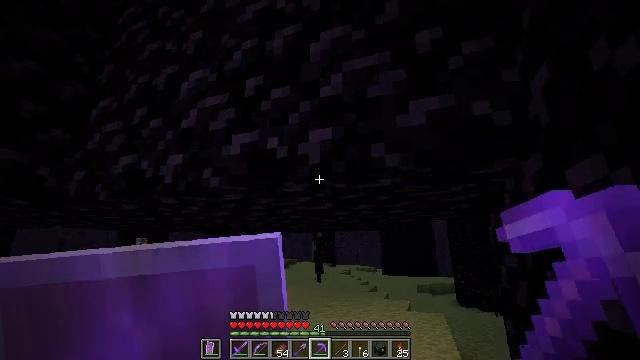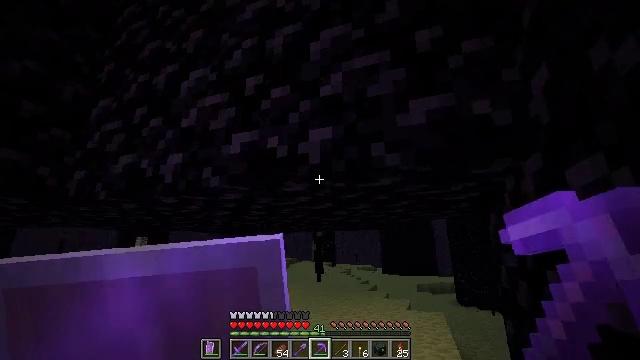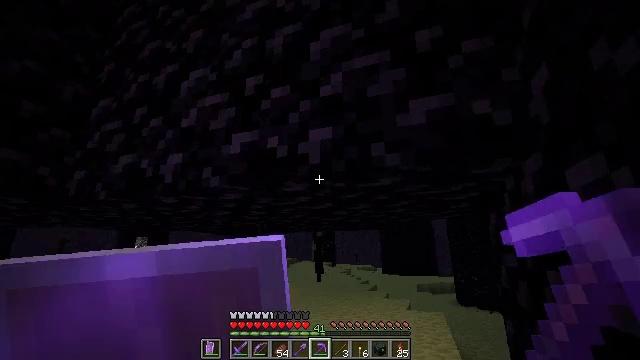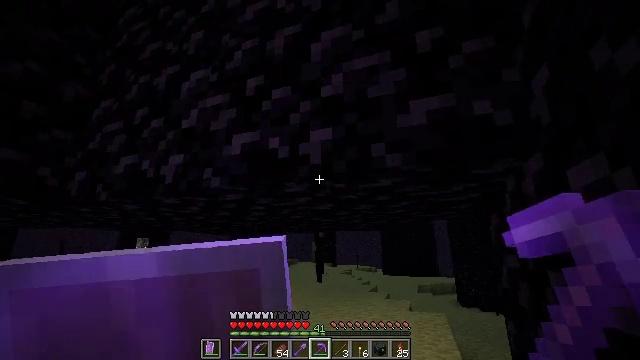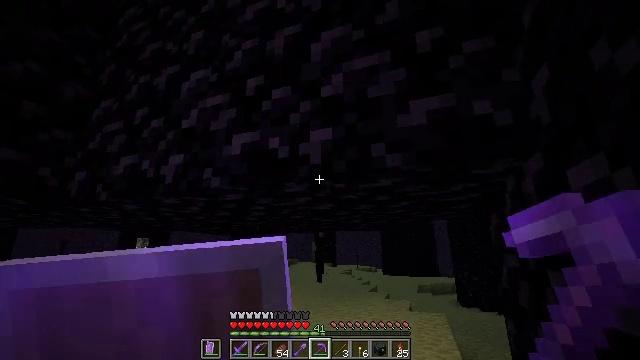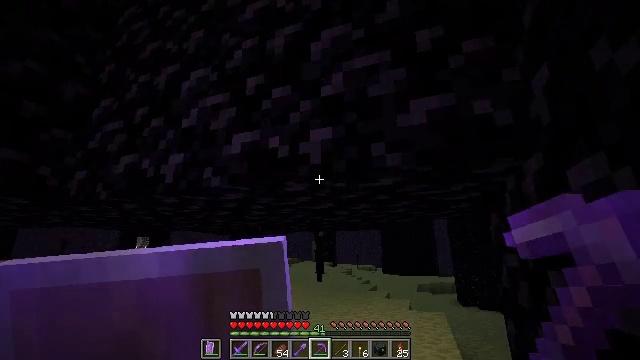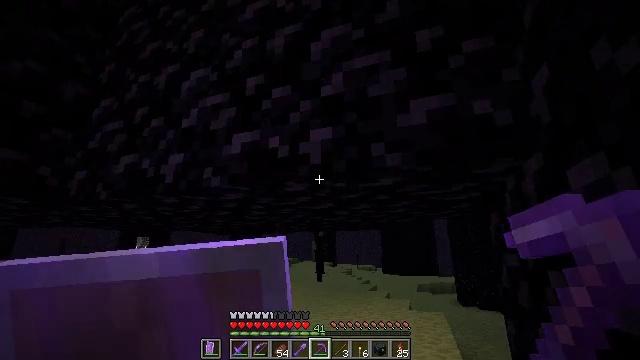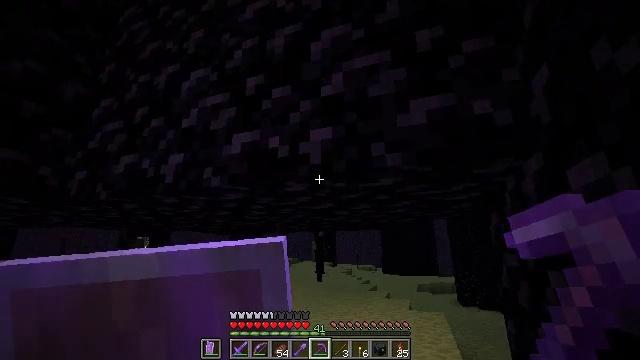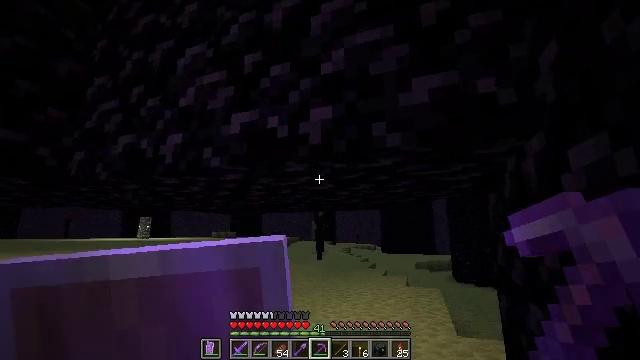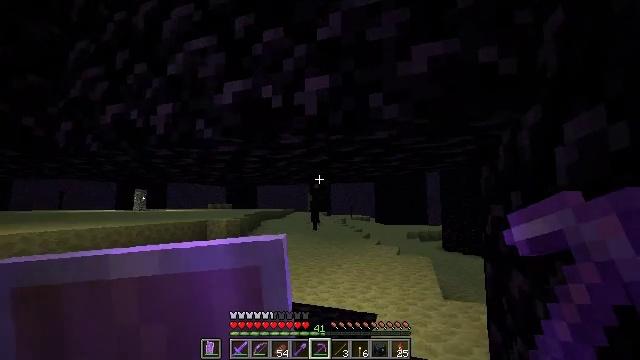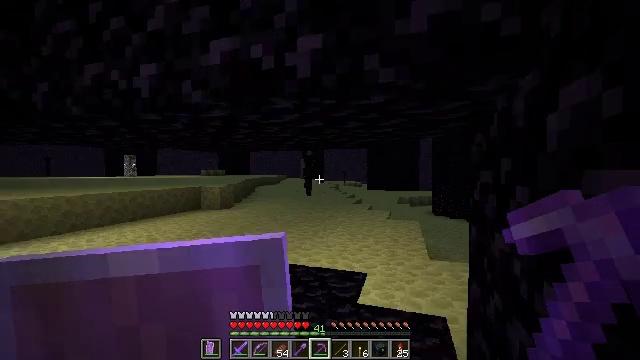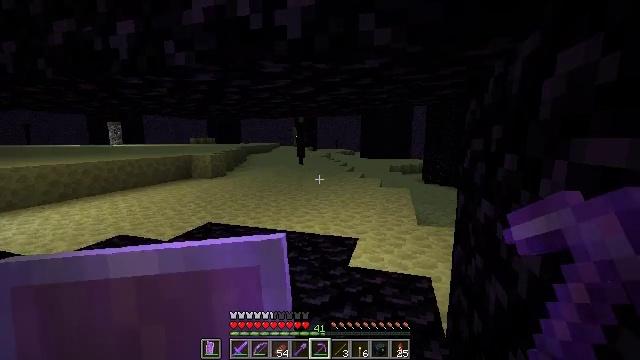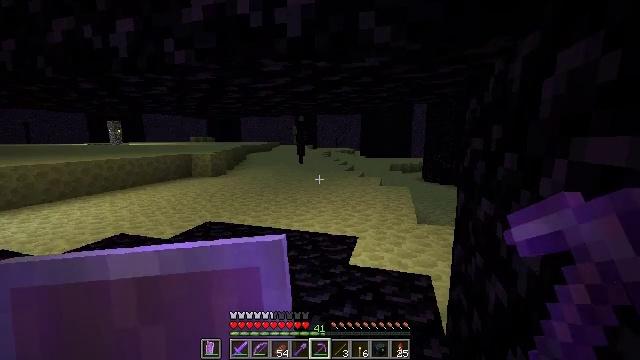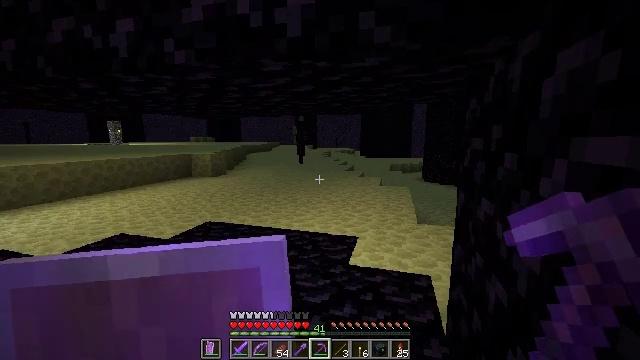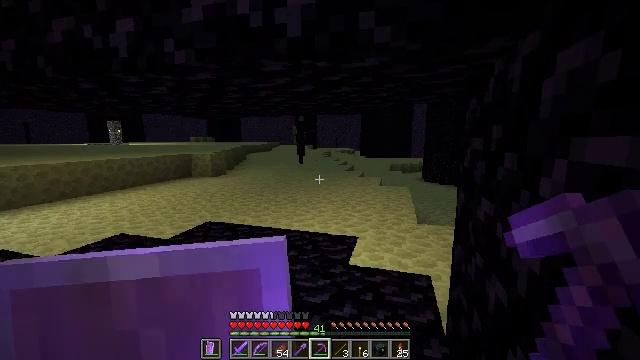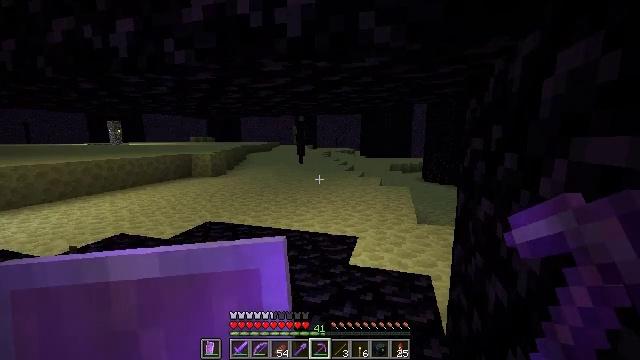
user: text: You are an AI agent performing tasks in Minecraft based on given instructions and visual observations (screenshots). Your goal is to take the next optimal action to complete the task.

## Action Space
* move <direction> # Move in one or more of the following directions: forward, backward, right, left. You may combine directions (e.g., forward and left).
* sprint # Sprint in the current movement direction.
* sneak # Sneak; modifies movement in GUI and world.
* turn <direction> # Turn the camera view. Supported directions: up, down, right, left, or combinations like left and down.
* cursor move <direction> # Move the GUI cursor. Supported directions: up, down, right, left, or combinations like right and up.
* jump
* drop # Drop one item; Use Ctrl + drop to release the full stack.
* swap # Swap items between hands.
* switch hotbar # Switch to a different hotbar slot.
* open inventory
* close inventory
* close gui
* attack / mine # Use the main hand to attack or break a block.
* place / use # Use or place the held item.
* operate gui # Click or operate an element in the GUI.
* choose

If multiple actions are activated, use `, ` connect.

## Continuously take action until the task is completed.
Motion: motion action
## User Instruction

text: Harvest obsidian for portal building.
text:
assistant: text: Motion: no_op
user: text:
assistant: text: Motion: no_op
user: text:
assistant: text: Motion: no_op
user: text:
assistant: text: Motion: no_op
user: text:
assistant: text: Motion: no_op
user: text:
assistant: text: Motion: no_op
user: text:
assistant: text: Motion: no_op
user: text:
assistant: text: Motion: turn down
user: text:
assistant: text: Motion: turn right and down
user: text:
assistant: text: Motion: turn right and down
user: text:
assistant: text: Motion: turn right and down
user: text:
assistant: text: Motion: no_op
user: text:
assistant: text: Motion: no_op
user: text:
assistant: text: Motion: no_op
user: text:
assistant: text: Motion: no_op
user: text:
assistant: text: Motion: no_op
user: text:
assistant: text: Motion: no_op
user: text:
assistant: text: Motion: no_op
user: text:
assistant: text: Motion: no_op
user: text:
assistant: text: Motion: no_op
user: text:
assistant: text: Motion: no_op
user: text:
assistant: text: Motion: turn down
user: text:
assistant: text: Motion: turn right and down
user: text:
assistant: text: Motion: turn down
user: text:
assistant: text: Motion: no_op
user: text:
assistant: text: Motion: no_op
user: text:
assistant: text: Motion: no_op
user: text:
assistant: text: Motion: no_op
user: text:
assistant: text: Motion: no_op
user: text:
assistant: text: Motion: no_op